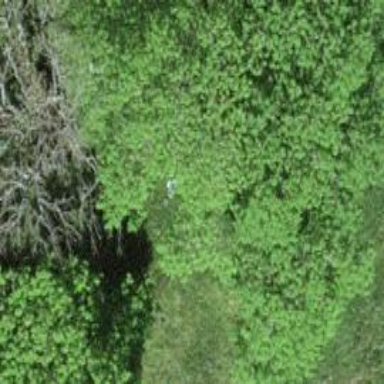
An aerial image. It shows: Forest area.